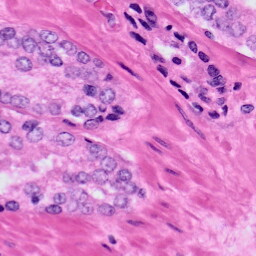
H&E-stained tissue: Prostate